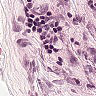
Metastatic tissue present: no